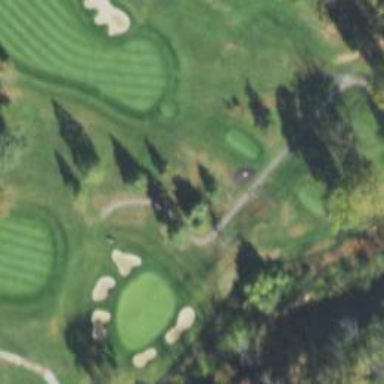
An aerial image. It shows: Service road used as golf cart path.